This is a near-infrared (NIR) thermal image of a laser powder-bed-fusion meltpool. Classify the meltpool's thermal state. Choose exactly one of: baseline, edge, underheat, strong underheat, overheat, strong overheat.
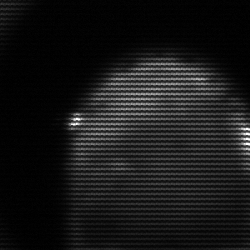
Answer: edge